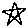
Label: star